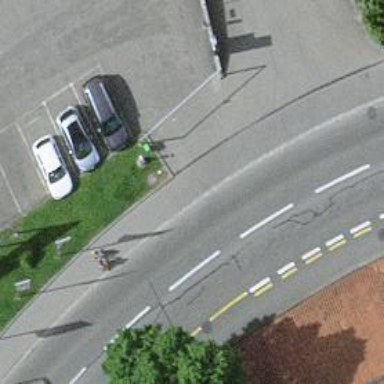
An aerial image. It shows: Secondary road with asphalt surface. There is dedicated cycle lane on the left side.